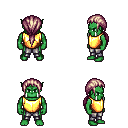
a pixel art fantasy rpg character, male body template, orc, green skin, gold chest armor, metal pants, white blonde ponytail hairstyle, four views (front, back, left, right), 2x2 character sprite sheet, small pixel art, hard edges, no anti-aliasing